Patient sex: F
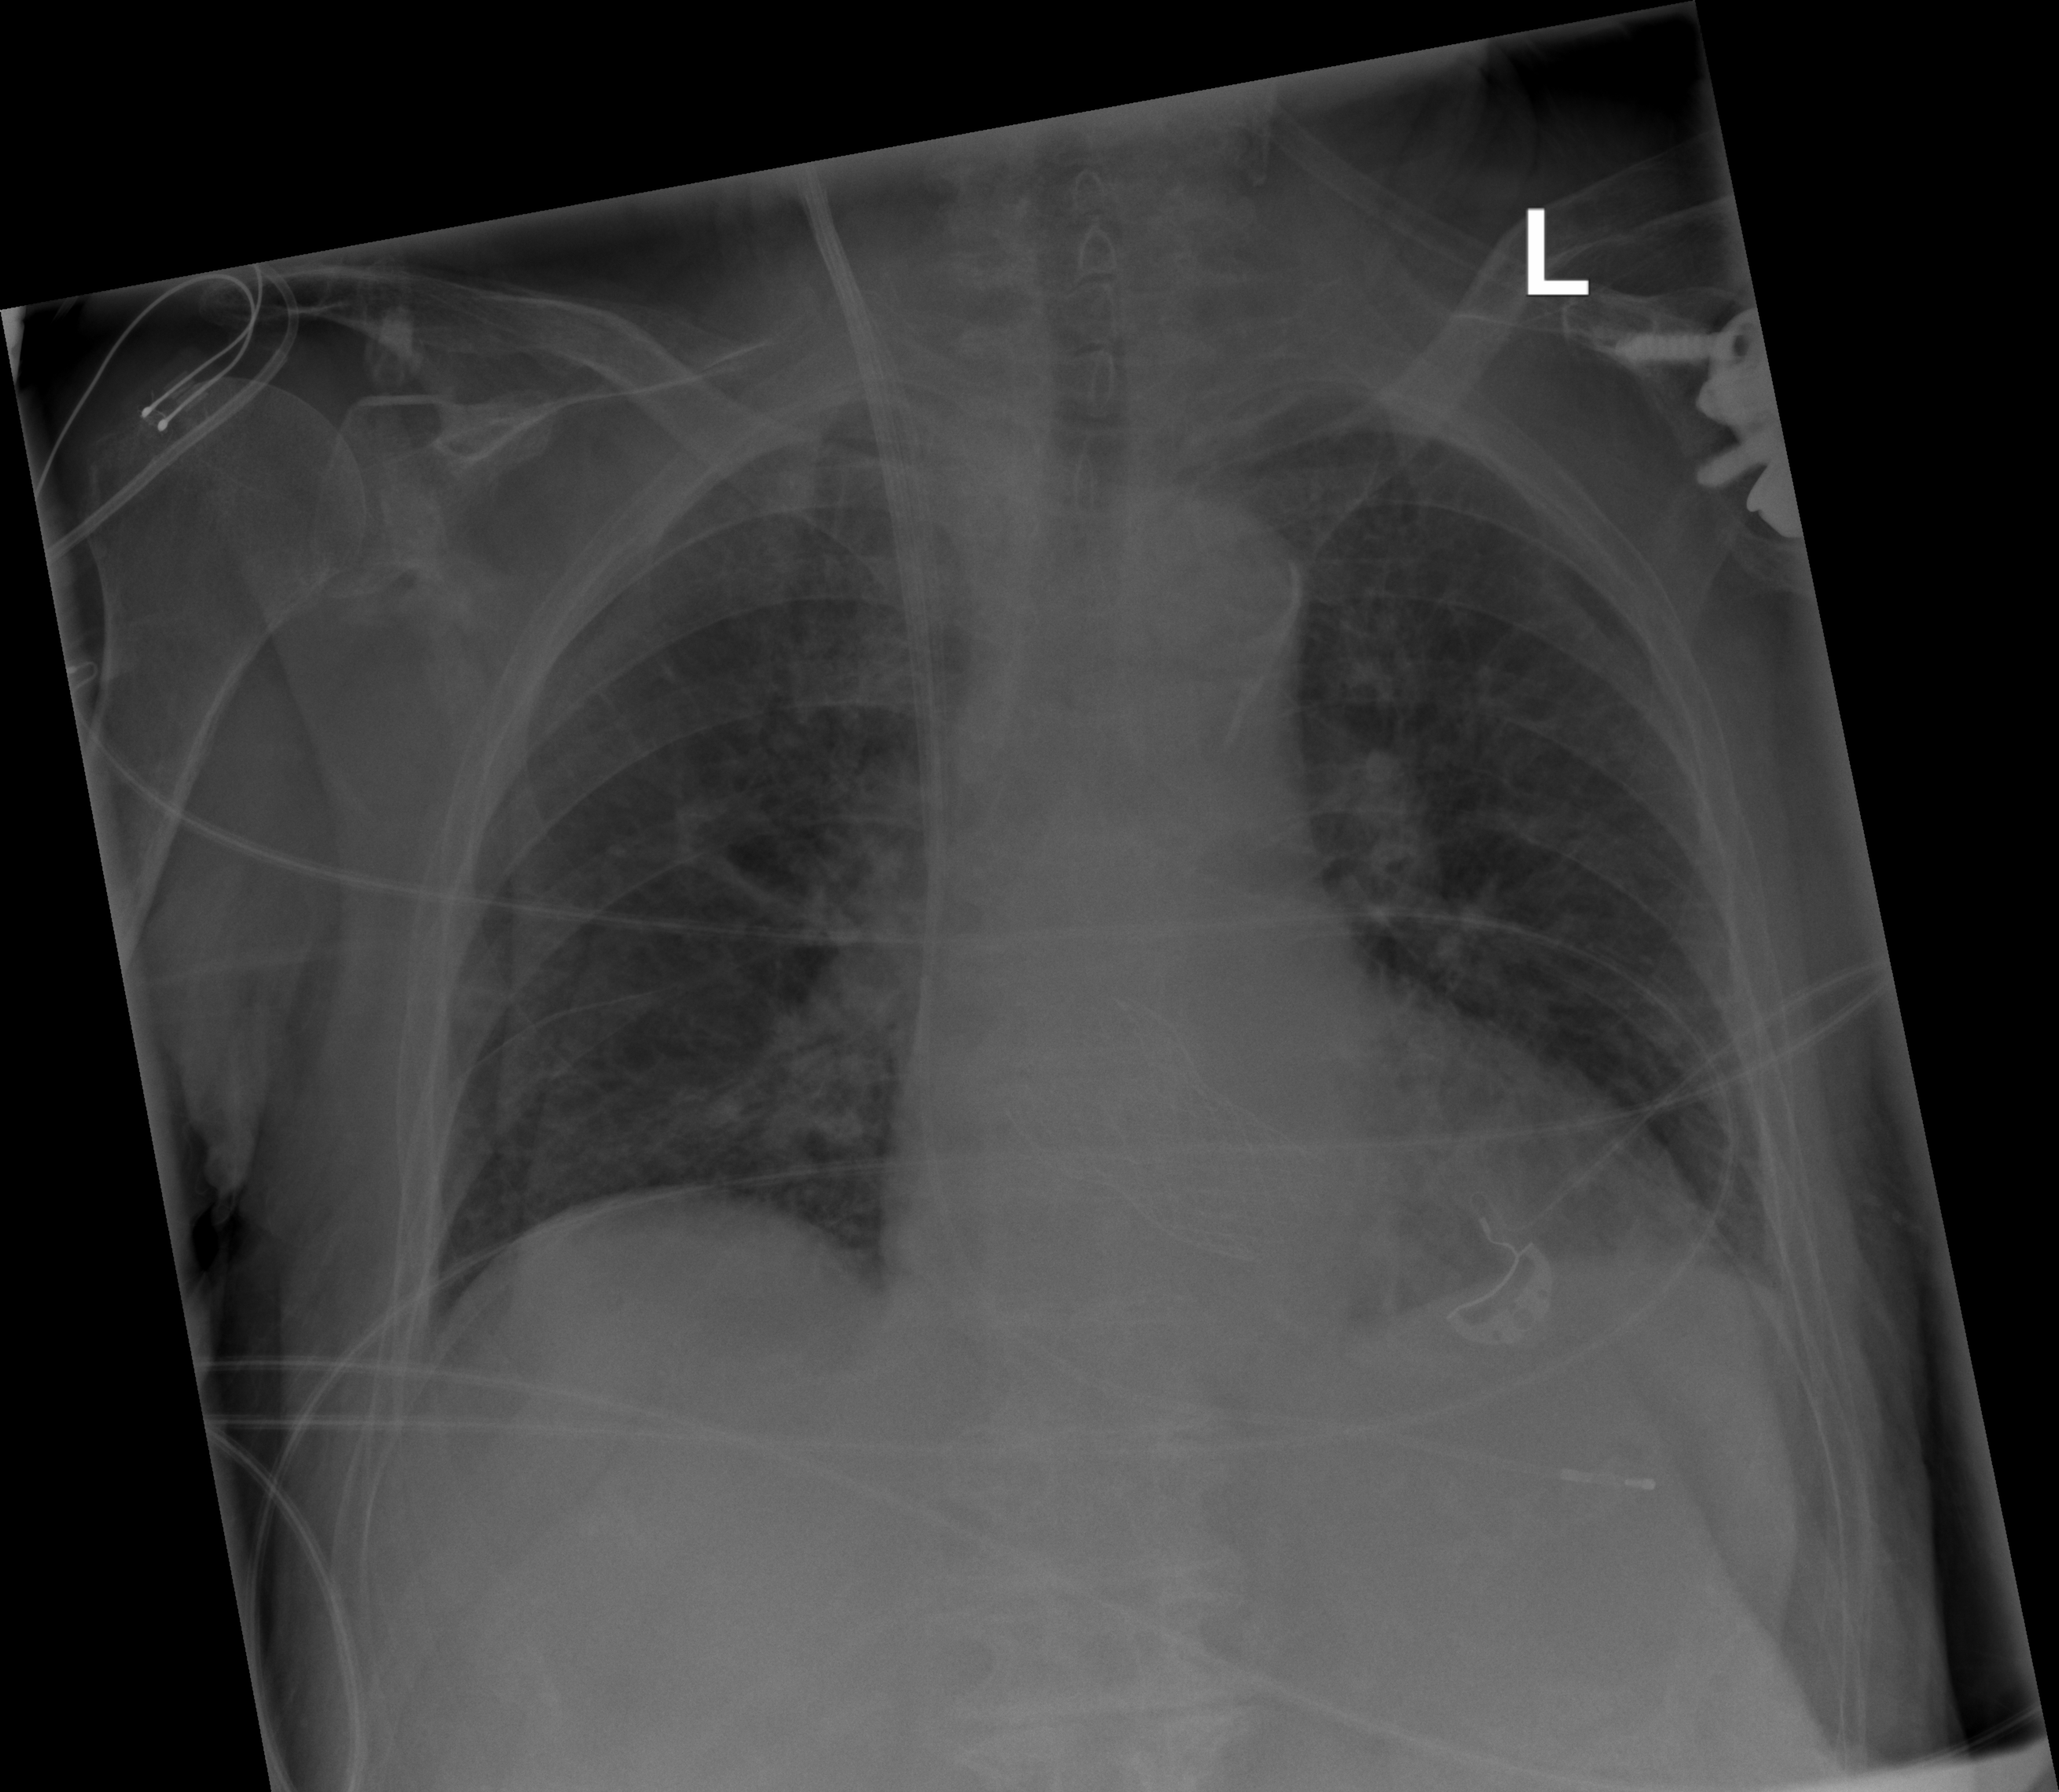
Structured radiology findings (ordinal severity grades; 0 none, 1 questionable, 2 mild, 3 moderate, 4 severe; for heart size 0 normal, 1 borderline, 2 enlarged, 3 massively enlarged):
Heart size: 1
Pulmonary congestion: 2
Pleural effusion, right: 0
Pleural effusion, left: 1
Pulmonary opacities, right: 0
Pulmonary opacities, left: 0
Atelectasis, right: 1
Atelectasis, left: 1